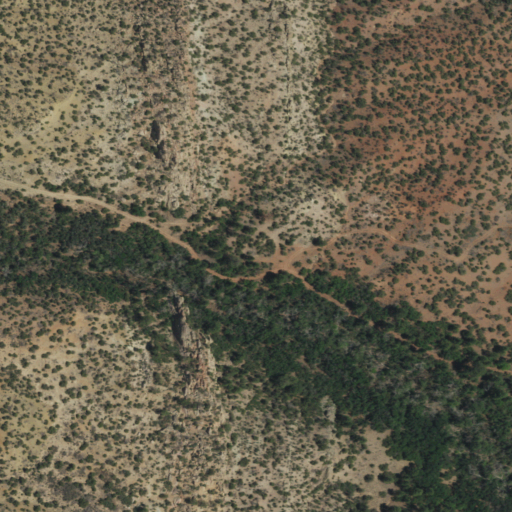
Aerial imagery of valley in New Mexico named Semilla Canyon containing shrub, evergreen forest, woody wetlands, and herbaceous wetlands